【题型】填空题　【知识点】平面几何　【难度】easy
在下边的图形中，点 $O$ 是( \hspace{2cm} )，线段 $OA$ 是( \hspace{2cm} )，线段 $BC$ 是( \hspace{2cm} ).

\vspace{0.5cm}

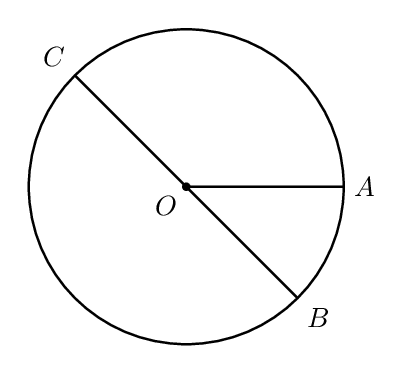
【解答】

\noindent \textbf{【答案】} 圆心；半径；直径

\noindent \textbf{【知识点】} 圆的概念及特点

\noindent \textbf{【分析】} 本题考查了圆的概念，圆心决定圆的位置，连接圆心和圆上任意一点的线段叫做半径，通过圆心并且两端都在圆上的线段叫做直径．

\noindent \textbf{【详解】} 解：点$O$是（圆心），线段$OA$是（半径），线段$BC$是（直径）．
故答案为：圆心，半径，直径．